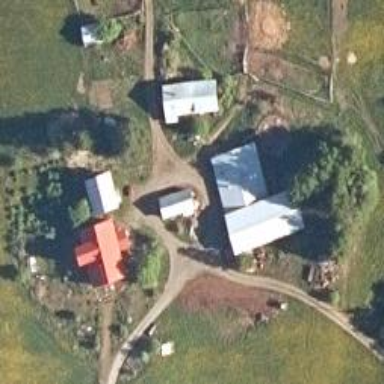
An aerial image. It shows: Farmyard area.